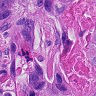
Metastatic tissue present: yes